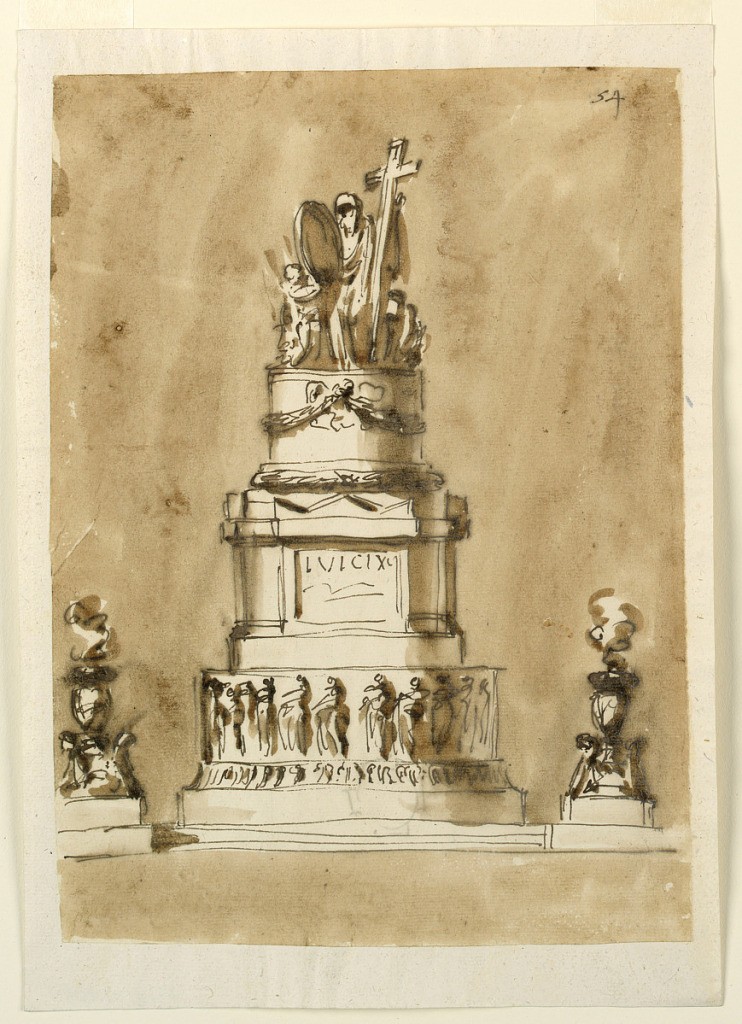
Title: Funerarl Decorations for Louis XVI of France
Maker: Giuseppe Barberi, Italian, 1746–1809
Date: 1793
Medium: Pen and brown ink, brush and brown wash on lined off-white laid paper
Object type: Drawing
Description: A variation of 1938-88-1312. The steps and the candelabra in the schemes of 1938-88-1309. The pedestal and the group on top are variations of 1938-88-1311, without figures sitting upon, or leaning against it. In the central panel of the front is the inscription. Above the entablature is a pedimenent edge in the usual sarcophagus cover shape.